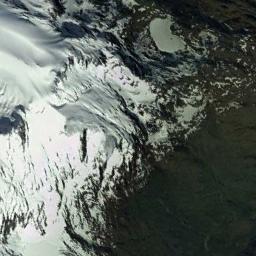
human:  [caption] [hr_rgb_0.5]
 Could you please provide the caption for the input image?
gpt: The snowberg is partly covered with snow and ice and the color of the mountain is brown .

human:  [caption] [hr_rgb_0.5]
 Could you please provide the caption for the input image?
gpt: There is a lot of snow on the snowberg .

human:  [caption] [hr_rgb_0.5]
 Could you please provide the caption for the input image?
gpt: White snow and brown bare ground intersect on the snow mountain .

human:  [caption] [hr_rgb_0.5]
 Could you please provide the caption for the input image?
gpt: The snow berg is consist of bare land and white snow .

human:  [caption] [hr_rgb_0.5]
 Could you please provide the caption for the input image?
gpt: There are full of snow on the snowberg .